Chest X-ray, AP view. Patient: 62 years old, sex F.
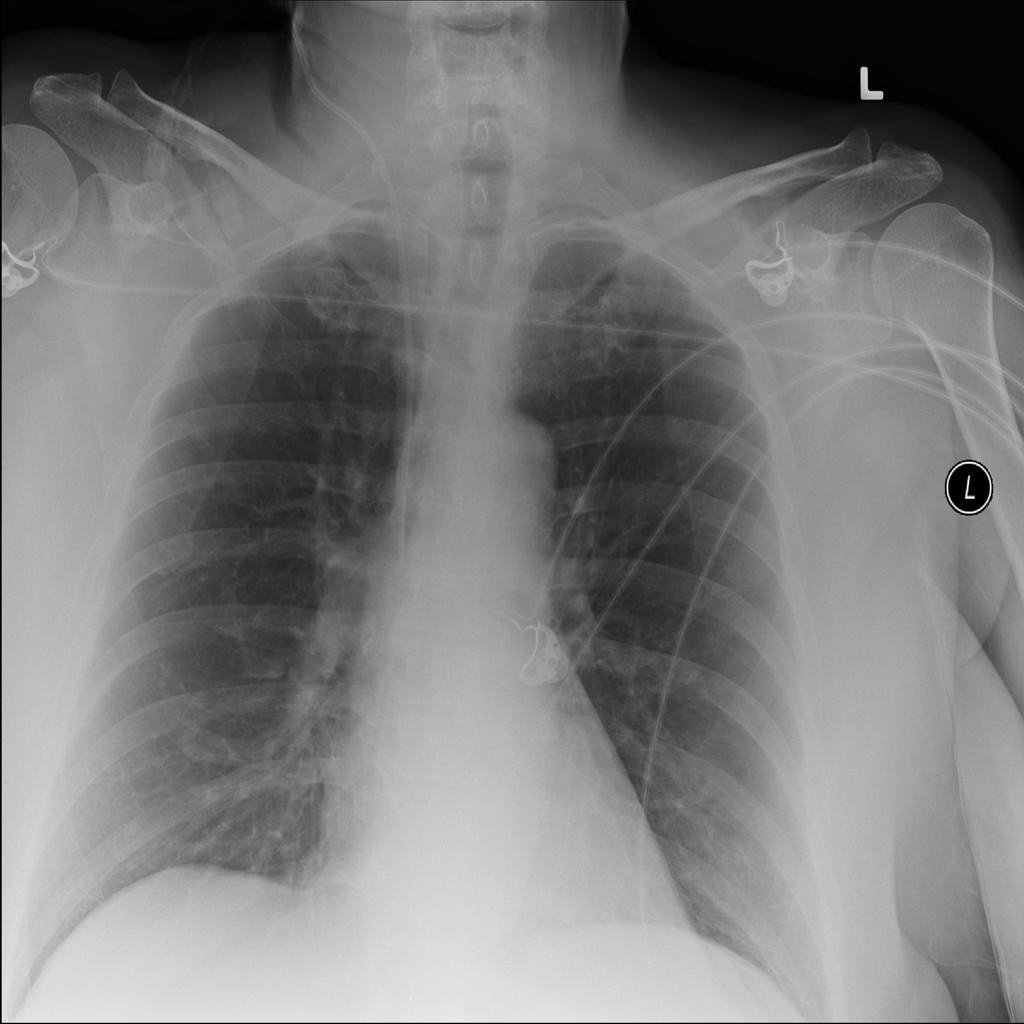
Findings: No Finding